Field crop: maize
Growth stage: 2
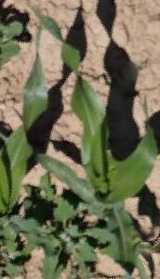
Species: maize